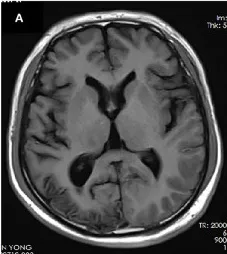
MRI performed 10 days after onset of the second prolonged attack. Right temporal-occipital hyperintensity on T1-weighted images.
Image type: radiology (mri)